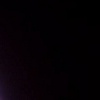
Label: space